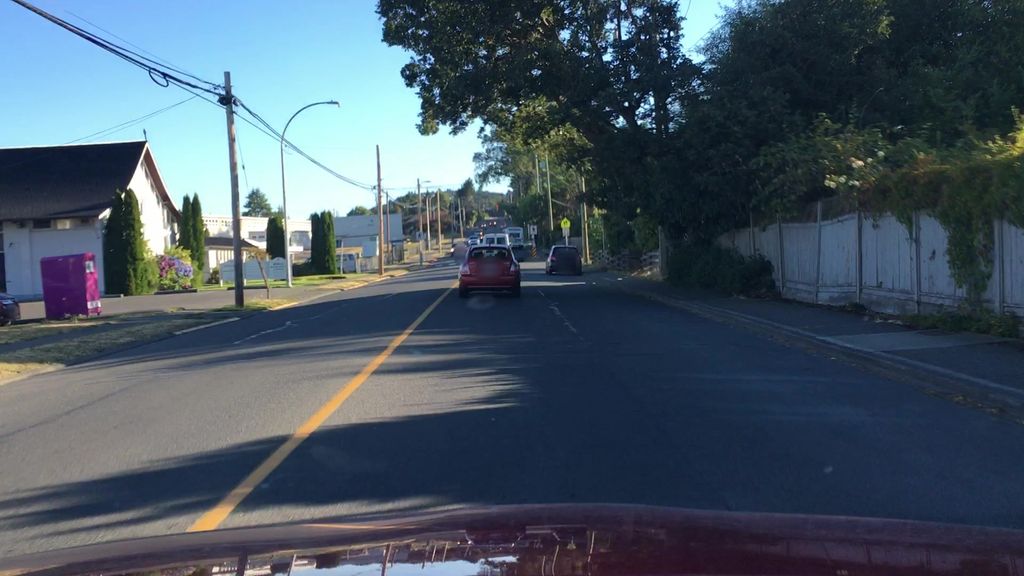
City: victoria